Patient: sex F, age 62
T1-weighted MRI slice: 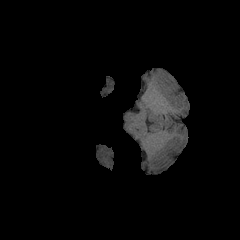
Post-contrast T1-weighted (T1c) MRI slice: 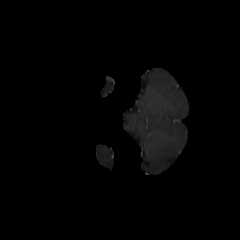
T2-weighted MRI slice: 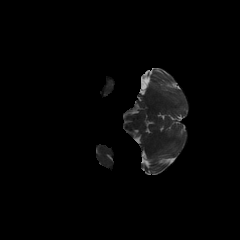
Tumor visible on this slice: no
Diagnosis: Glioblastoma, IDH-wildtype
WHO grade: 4